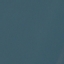
Land use / land cover class: SeaLake